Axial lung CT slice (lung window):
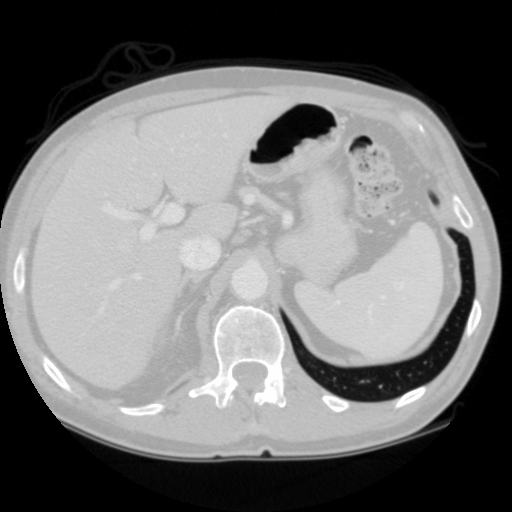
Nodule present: no